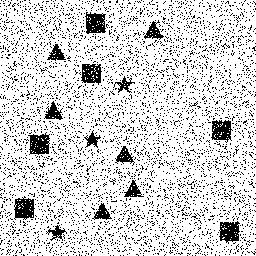
Squares: 6
Triangles: 6
Stars: 3
Total shapes: 15